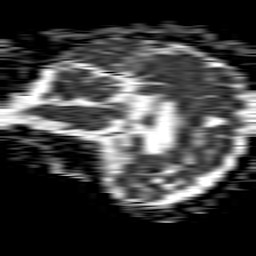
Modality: ADC
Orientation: sagittal
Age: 62
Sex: female
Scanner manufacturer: philips
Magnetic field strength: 1.5 T
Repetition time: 4.6 s
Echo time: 0.08515 s